Fundus camera: zeiss
Shooting center: fovea
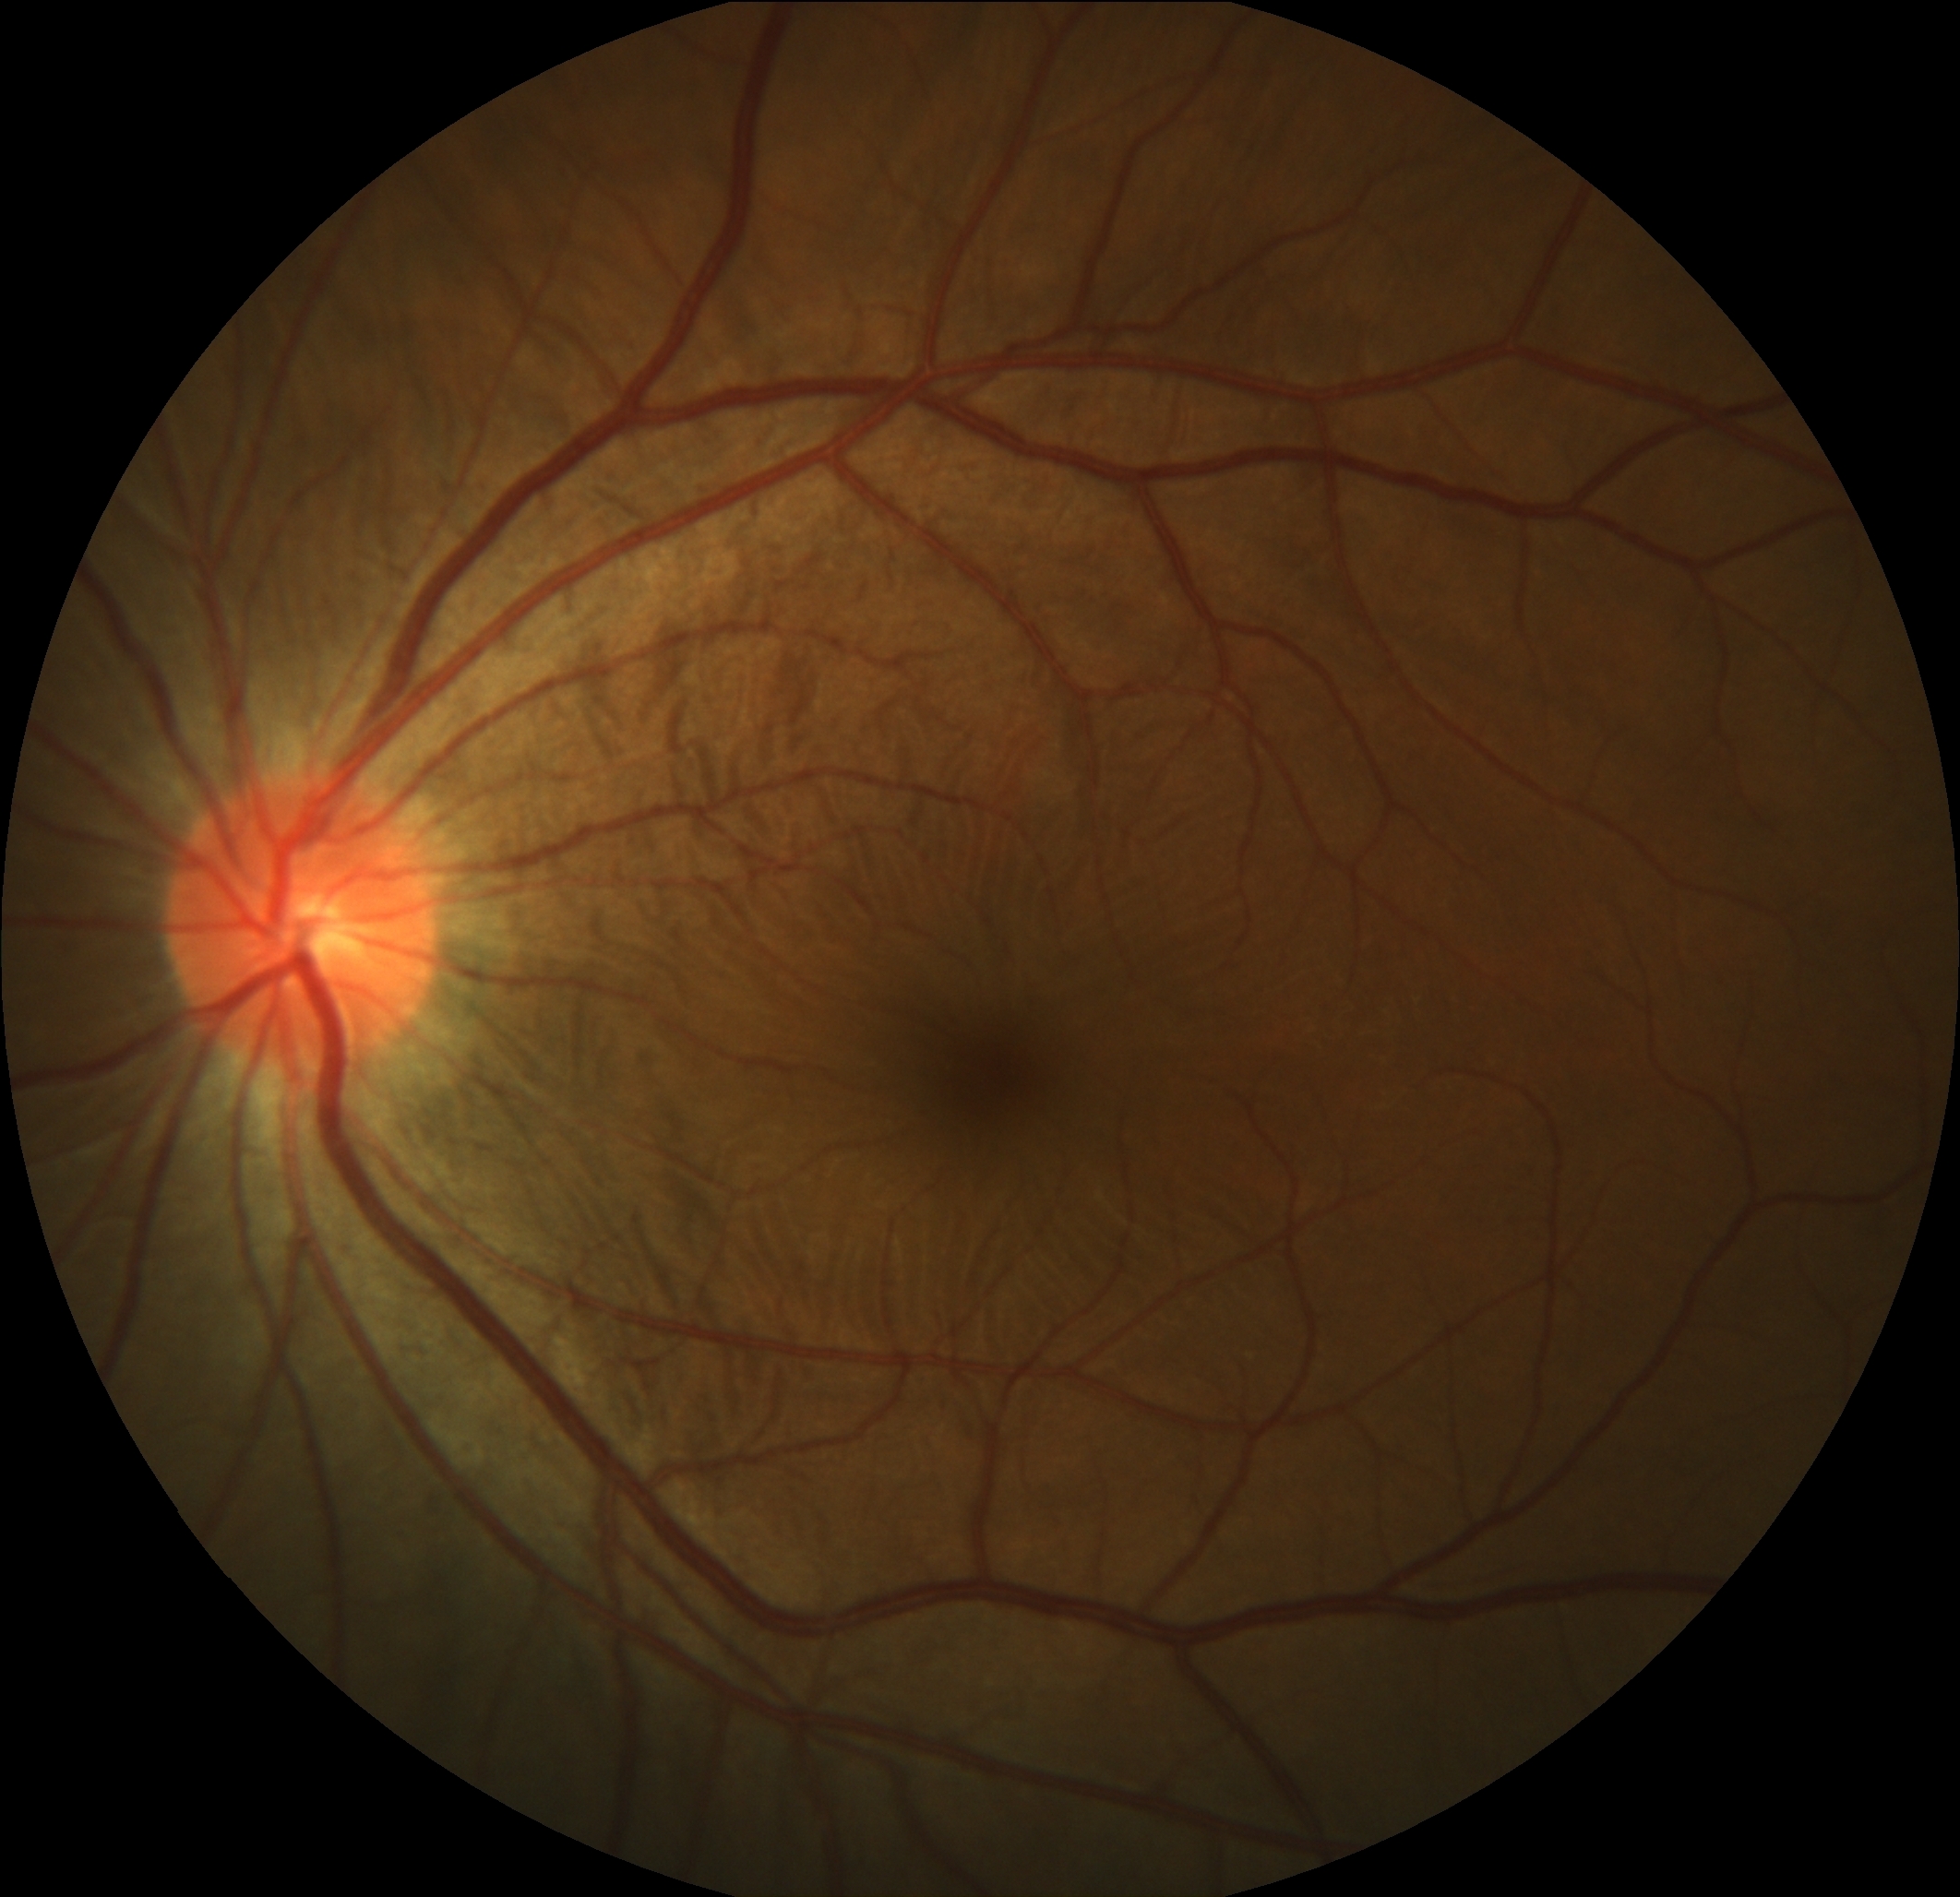
Pathologic myopia: no
Patchy retinal atrophy: absent
Retinal detachment: absent